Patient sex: F
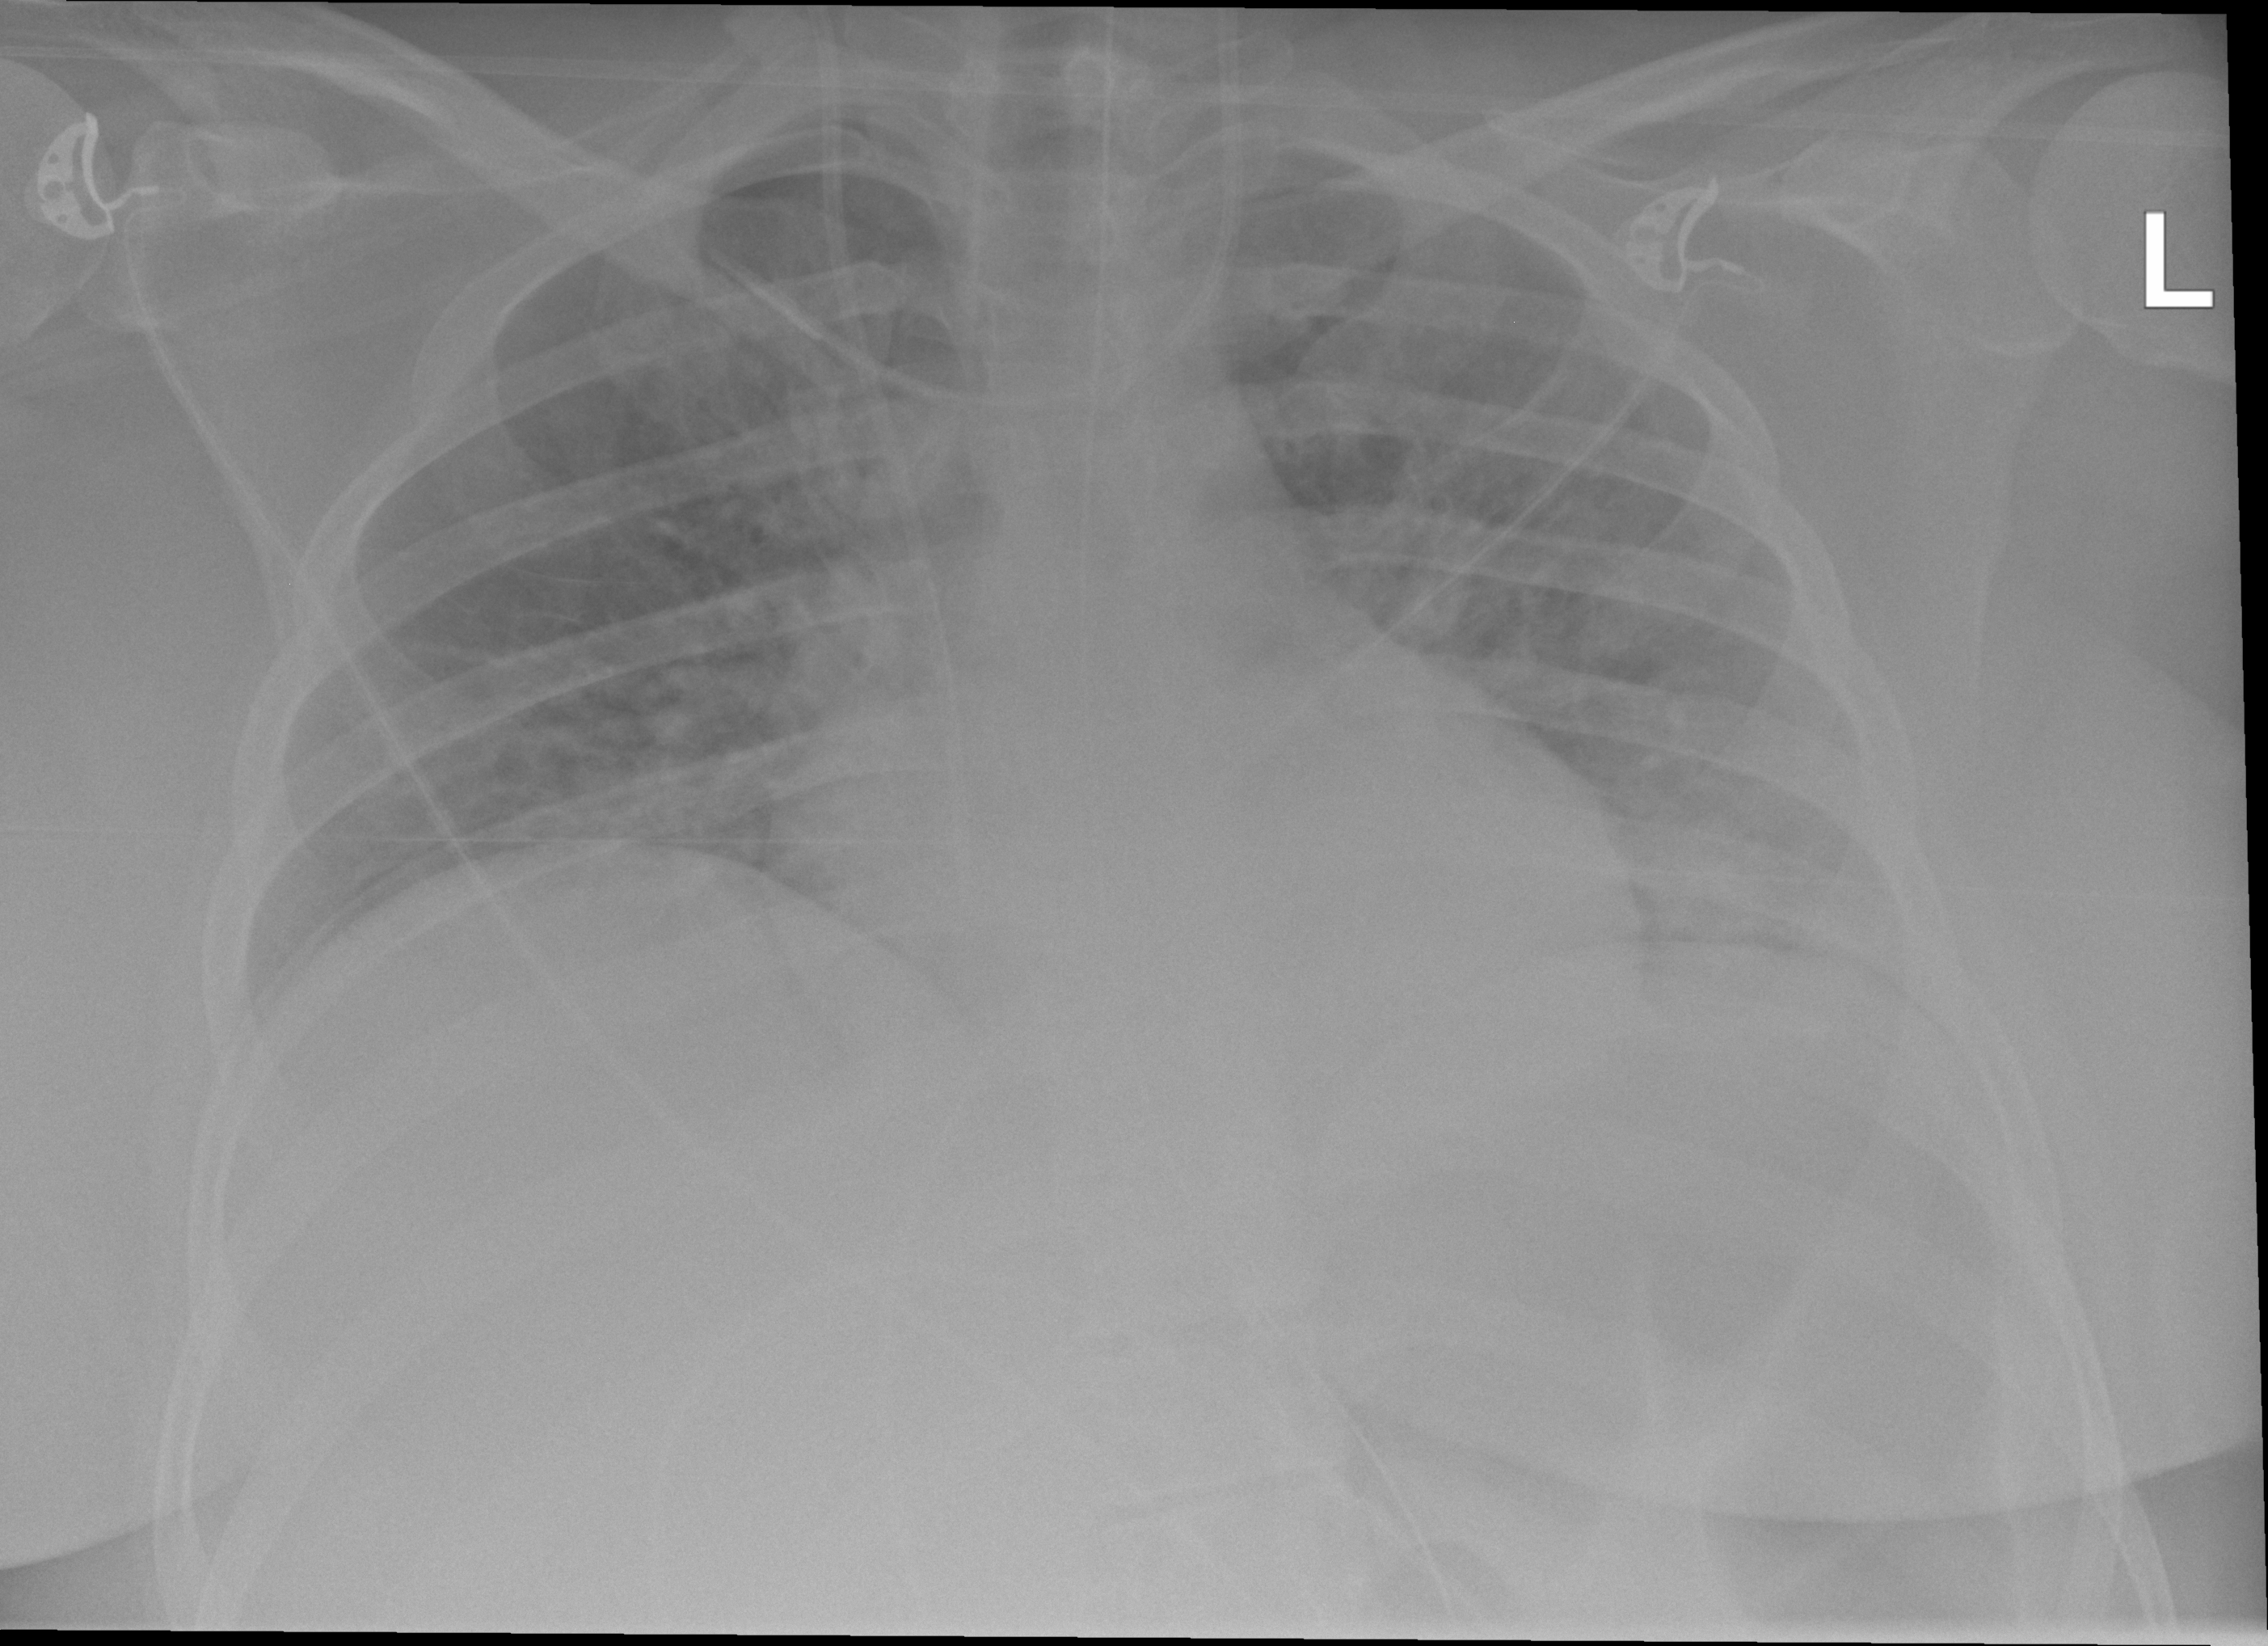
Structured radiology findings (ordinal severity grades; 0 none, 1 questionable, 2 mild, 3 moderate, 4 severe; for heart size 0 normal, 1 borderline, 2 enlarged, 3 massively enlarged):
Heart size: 1
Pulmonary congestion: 0
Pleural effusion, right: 0
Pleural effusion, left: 0
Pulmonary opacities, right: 2
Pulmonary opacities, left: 2
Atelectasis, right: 2
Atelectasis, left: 2